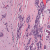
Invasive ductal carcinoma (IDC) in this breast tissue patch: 1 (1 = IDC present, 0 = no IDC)